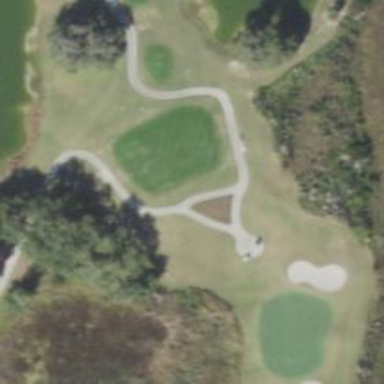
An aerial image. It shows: Golf cartpath that is also road path.